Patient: sex M, age 35
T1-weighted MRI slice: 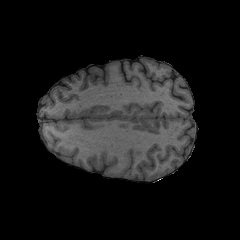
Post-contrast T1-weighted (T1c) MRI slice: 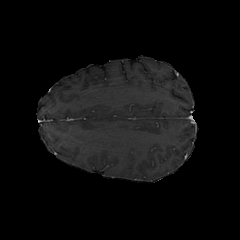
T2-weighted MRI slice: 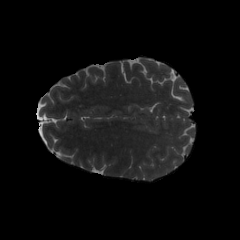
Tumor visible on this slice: no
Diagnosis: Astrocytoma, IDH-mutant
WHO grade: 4